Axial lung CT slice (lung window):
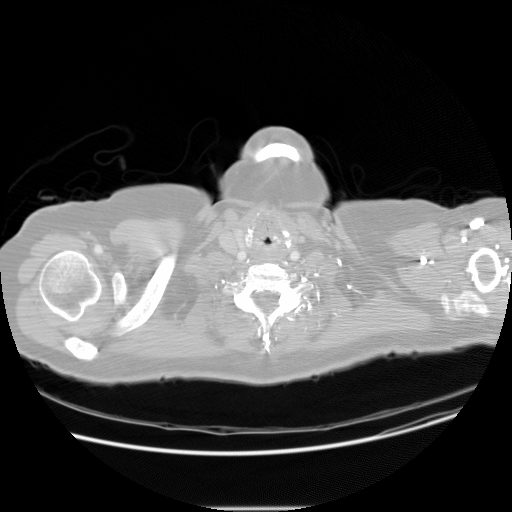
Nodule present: no